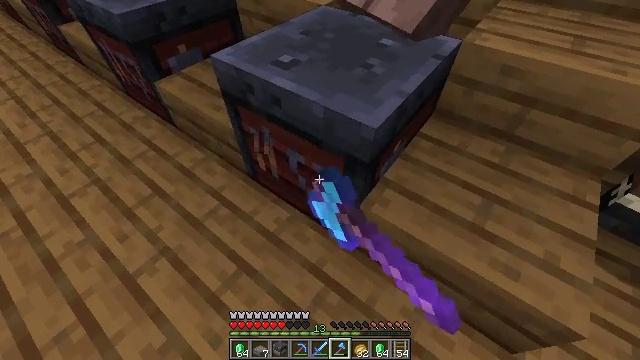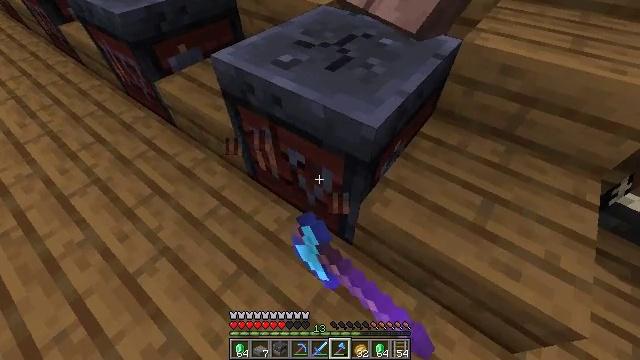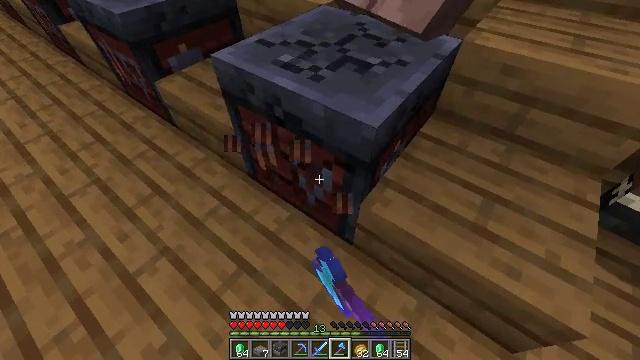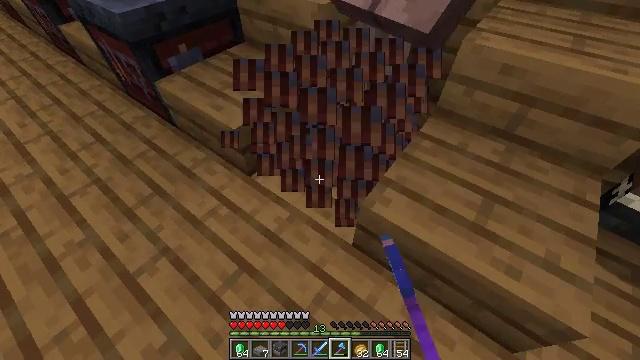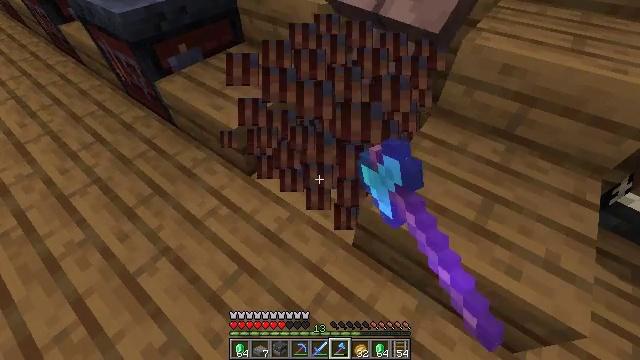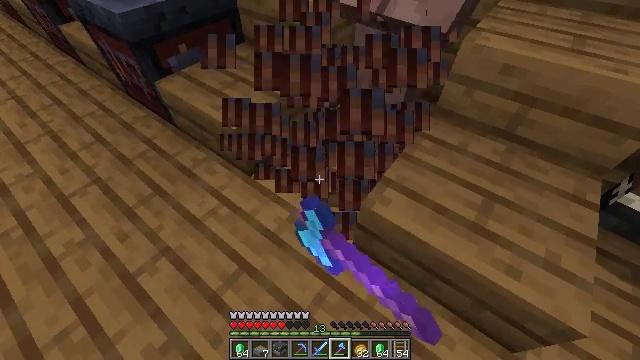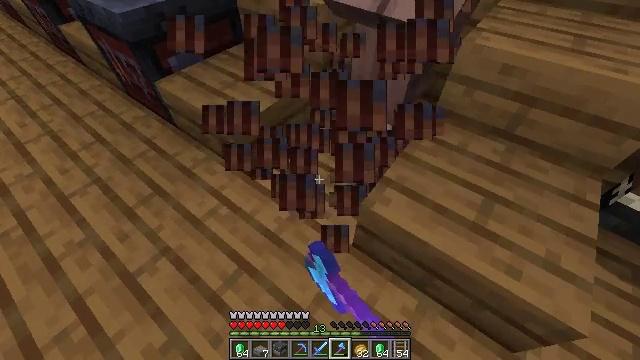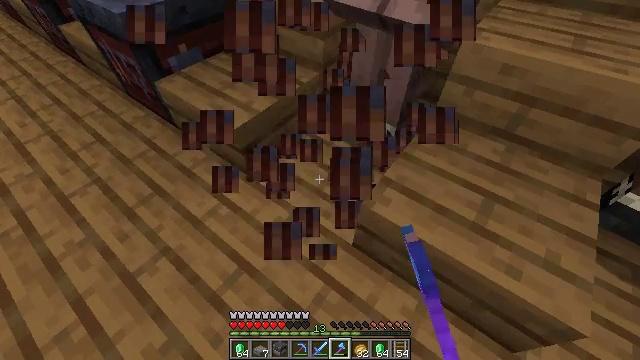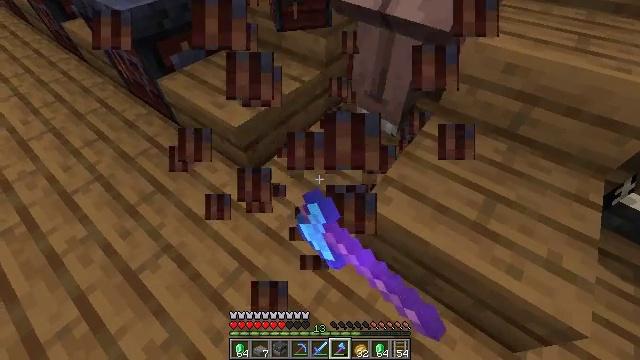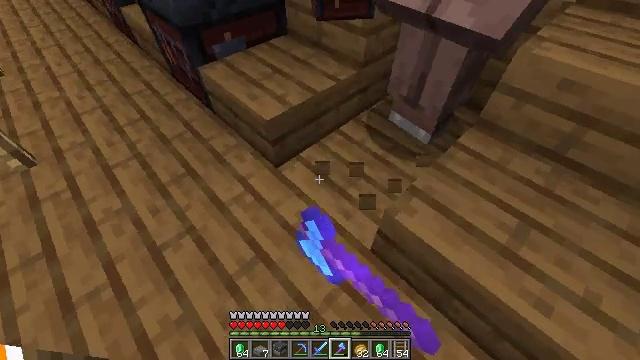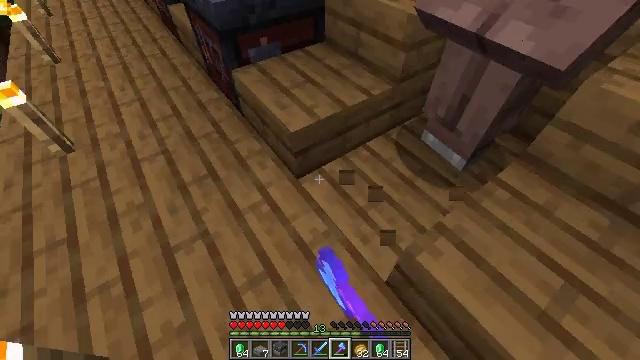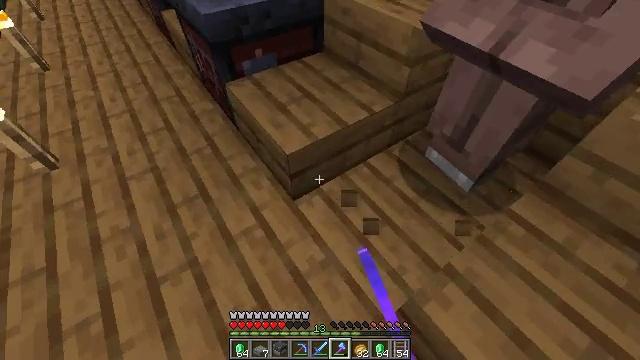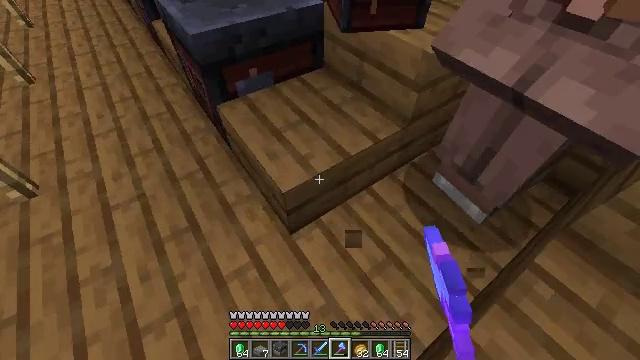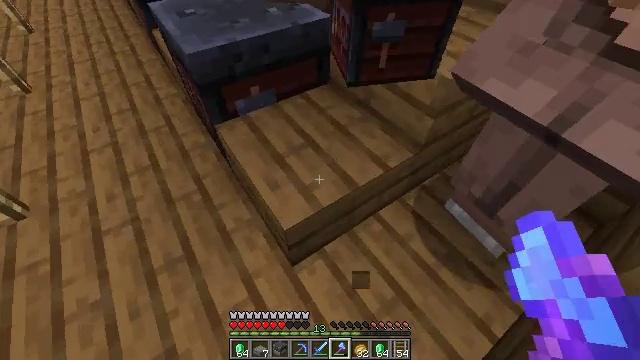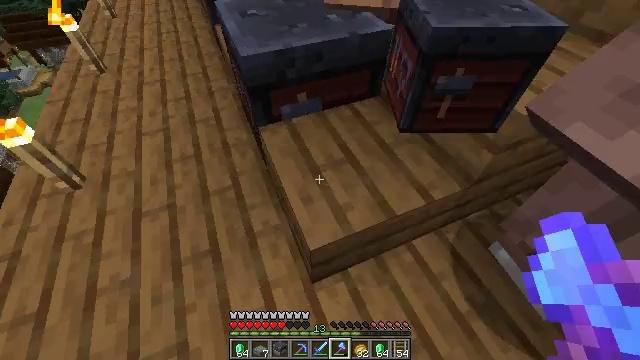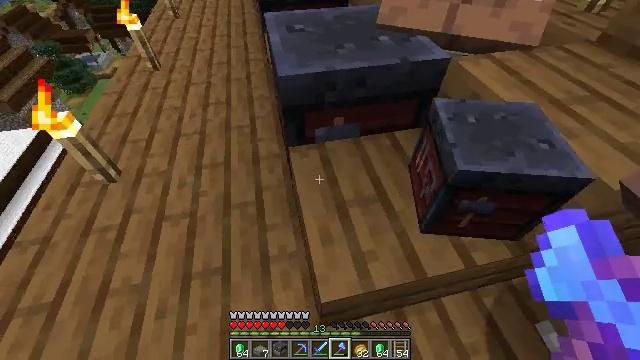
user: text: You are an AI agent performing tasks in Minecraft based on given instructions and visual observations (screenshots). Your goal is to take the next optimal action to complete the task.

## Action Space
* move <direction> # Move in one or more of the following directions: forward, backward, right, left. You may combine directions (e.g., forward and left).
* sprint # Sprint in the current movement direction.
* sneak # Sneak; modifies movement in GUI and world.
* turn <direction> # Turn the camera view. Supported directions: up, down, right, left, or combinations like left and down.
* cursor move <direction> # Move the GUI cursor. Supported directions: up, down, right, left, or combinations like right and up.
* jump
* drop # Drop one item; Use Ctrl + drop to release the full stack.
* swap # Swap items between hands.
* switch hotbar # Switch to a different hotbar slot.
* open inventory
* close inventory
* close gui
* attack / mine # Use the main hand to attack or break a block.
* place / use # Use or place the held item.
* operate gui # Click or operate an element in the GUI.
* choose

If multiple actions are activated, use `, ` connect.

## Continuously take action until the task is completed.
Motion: motion action
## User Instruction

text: Mine the smithing table.
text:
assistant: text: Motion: attack / mine
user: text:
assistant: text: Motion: attack / mine
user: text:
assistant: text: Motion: attack / mine
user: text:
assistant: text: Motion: attack / mine
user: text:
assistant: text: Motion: attack / mine
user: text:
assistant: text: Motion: attack / mine
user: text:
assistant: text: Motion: attack / mine
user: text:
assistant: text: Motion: attack / mine
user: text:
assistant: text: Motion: move forward, turn left
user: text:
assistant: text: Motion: move forward, turn left
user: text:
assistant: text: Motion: move forward
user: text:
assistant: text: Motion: move forward
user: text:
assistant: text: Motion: move forward, turn left
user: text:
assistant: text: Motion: move forward, turn left
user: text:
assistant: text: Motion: turn left and up
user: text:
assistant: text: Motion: turn left and up
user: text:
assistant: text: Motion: move forward and move left, turn left and up
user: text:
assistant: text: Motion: move forward and move left, turn left
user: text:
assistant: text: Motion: move forward and move left
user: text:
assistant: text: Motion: move forward and move left, turn right
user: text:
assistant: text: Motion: move forward and move left, turn right
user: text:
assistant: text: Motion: turn right
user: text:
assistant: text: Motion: turn right
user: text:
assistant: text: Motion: turn right
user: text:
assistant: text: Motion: turn right
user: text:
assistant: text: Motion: no_op
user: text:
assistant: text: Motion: turn left
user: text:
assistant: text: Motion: turn left and up
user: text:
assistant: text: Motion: turn left
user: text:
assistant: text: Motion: no_op